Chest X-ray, AP view. Patient: 70 years old, sex M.
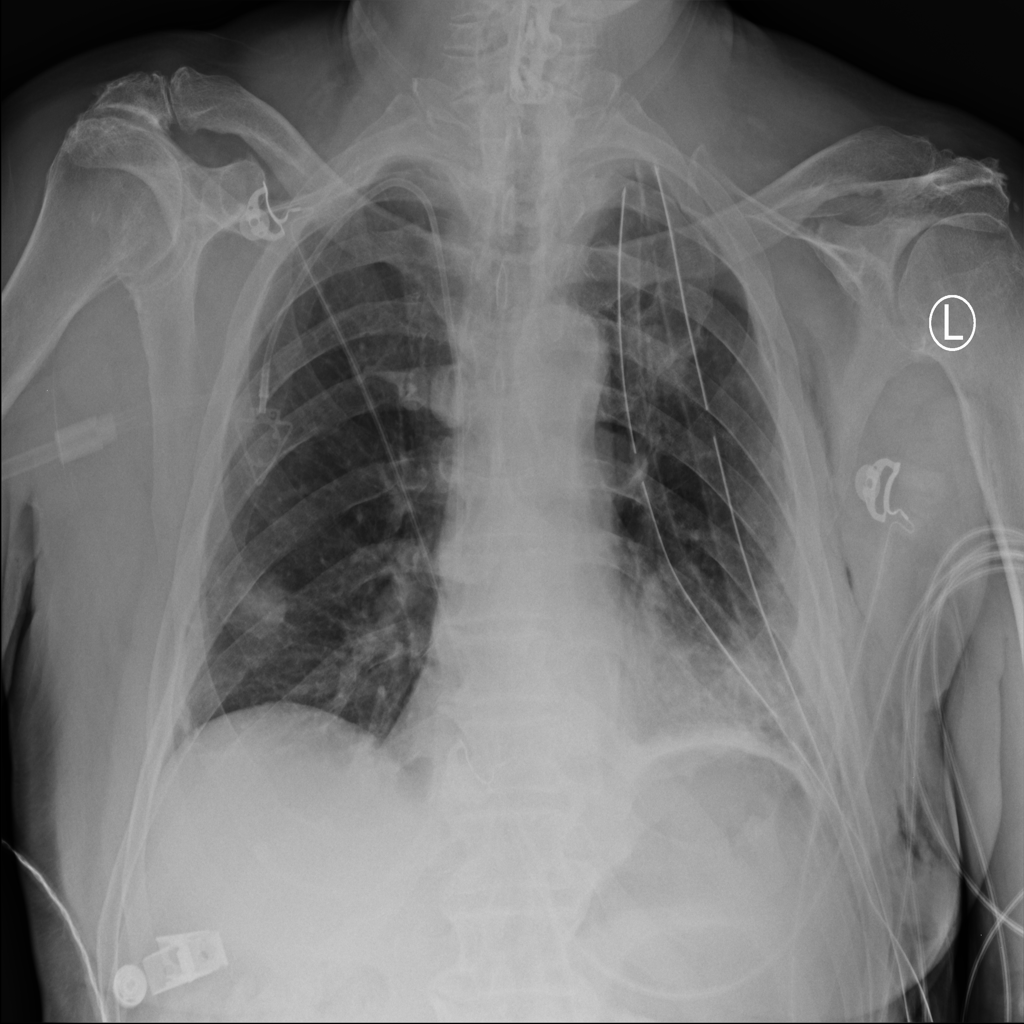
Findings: Pneumothorax